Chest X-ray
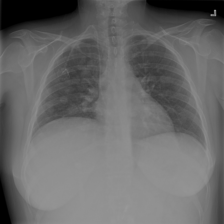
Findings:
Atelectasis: negative
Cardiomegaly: negative
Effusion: negative
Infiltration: negative
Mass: positive
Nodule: negative
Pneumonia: negative
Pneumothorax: negative
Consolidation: negative
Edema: negative
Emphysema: negative
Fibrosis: negative
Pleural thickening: negative
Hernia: negative